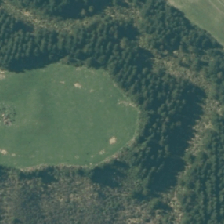
Land cover: high_producing_grassland